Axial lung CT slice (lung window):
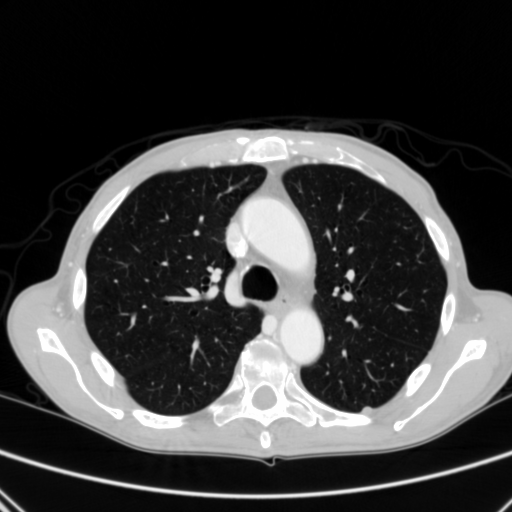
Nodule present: yes
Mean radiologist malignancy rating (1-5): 3